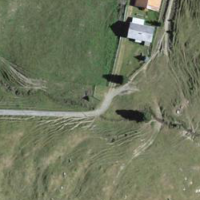
EUNIS habitat code: 24
Species observed at this site:
Campanula barbata